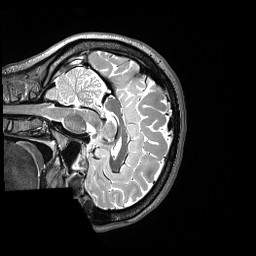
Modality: T2w
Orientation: sagittal